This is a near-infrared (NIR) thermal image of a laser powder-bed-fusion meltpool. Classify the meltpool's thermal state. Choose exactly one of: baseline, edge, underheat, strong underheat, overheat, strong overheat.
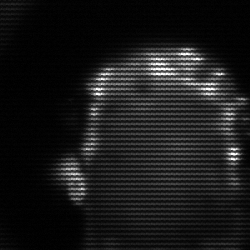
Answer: baseline